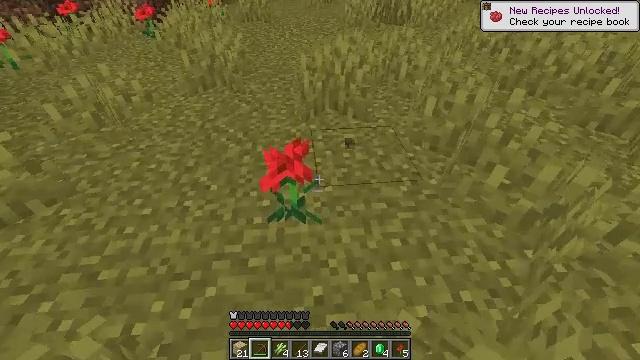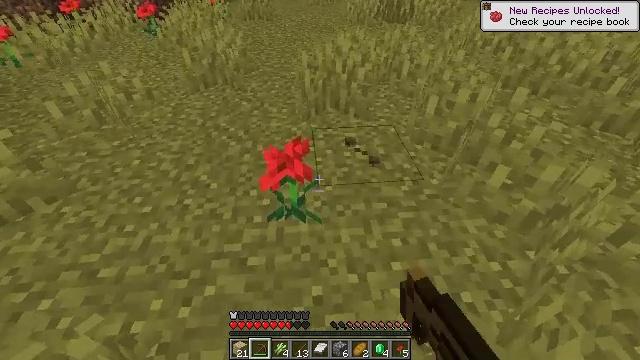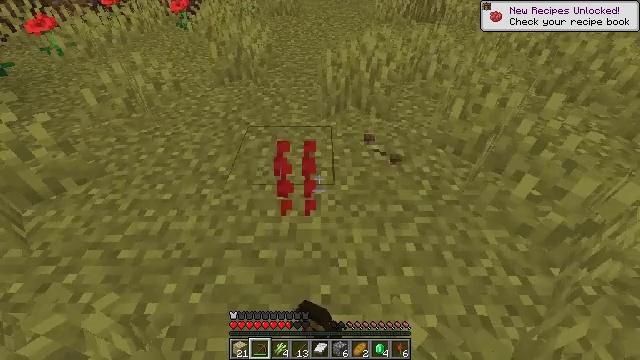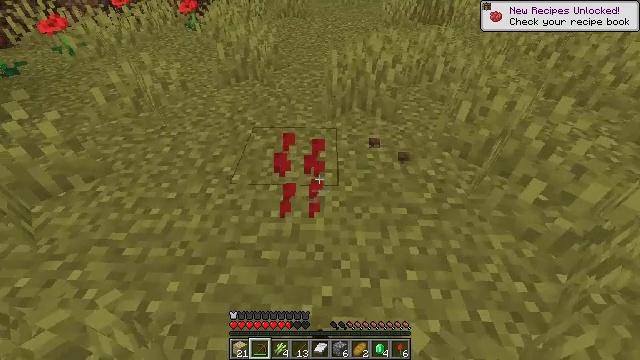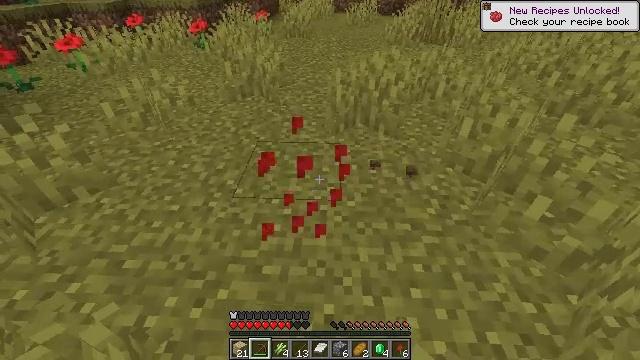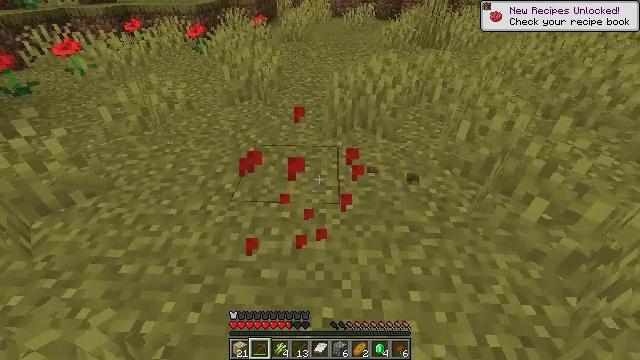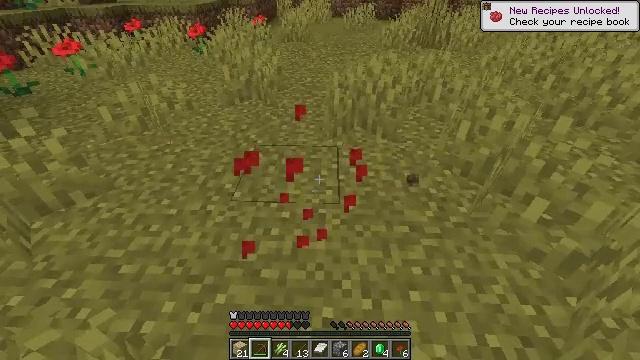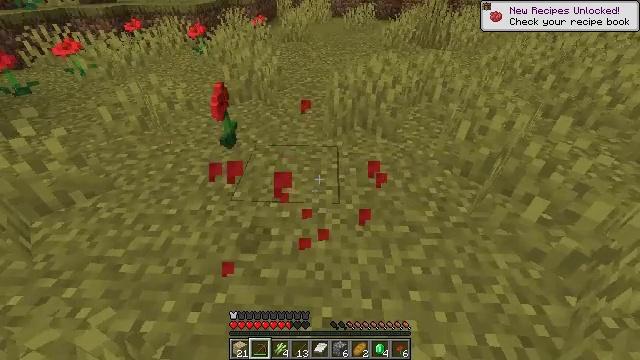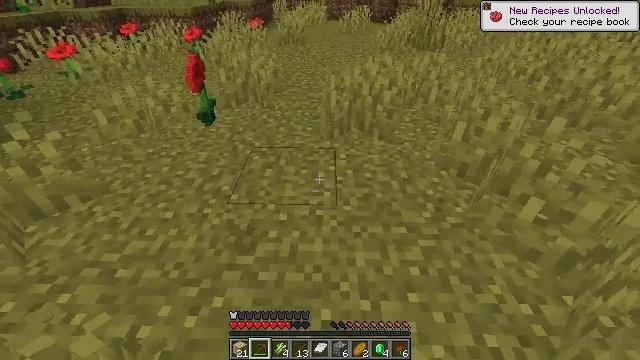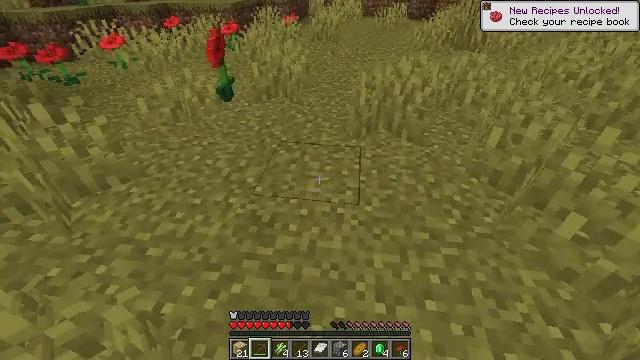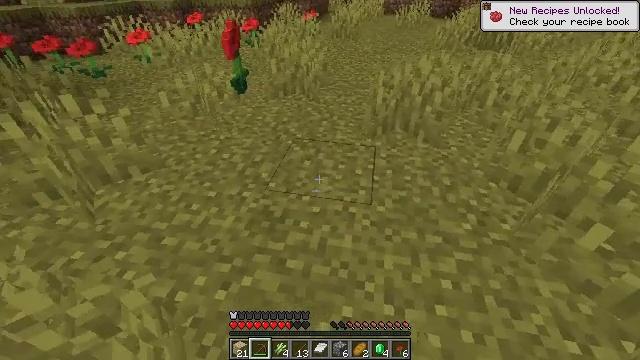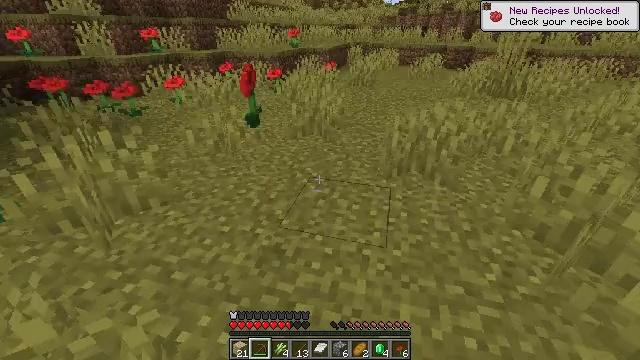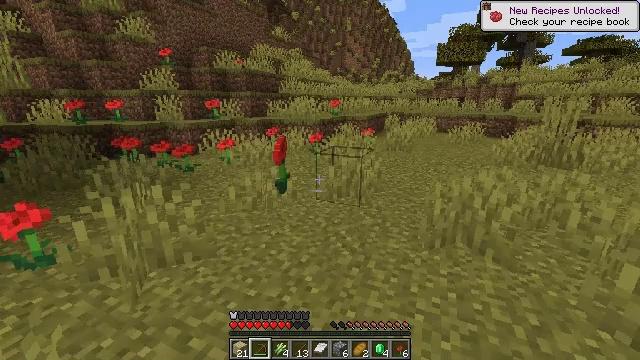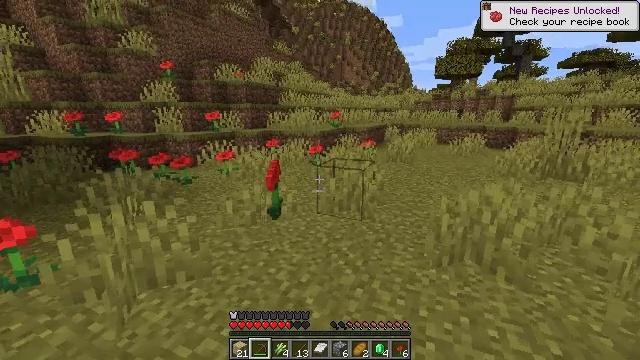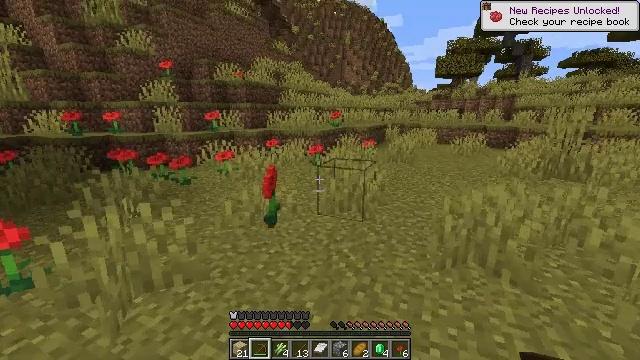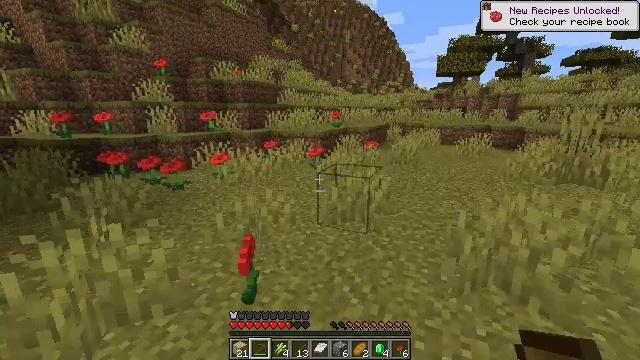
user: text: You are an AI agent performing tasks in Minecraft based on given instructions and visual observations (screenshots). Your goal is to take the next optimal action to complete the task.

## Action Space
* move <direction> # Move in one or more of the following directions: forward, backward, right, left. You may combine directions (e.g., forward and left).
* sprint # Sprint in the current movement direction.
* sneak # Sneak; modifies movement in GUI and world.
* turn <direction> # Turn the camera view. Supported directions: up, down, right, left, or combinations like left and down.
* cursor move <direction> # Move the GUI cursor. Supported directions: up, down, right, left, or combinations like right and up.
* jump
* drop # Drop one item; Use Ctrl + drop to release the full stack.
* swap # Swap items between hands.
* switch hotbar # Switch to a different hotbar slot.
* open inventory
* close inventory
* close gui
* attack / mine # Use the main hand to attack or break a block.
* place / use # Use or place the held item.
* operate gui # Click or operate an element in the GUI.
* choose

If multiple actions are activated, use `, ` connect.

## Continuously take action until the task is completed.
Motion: motion action
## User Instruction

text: Break the poppy plant.
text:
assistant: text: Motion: attack / mine
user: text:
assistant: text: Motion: turn left, attack / mine
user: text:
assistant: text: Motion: turn left
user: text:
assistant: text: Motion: turn up
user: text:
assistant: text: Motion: no_op
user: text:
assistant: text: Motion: no_op
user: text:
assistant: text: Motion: no_op
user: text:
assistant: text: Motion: no_op
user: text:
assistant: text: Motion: turn left
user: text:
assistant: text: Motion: turn left
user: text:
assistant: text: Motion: turn left and up
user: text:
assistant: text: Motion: move forward, turn left and up
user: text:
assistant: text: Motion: move forward, turn up
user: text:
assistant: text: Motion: move forward
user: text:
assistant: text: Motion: move forward
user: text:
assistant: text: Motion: move forward
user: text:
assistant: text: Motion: move forward
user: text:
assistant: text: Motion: move forward, turn left
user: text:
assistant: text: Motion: move forward
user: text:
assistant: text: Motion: move forward, turn left
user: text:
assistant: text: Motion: move forward, turn left
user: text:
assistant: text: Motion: move forward, turn left
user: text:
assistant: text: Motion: move forward
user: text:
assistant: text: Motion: move forward
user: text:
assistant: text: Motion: move forward
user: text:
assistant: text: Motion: move forward, turn right and down
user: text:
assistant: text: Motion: move forward, turn right
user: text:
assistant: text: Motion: move forward, turn right and down
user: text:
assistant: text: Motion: move forward, turn right
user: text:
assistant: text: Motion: move forward, turn right and down